Aerial crown-view tile of a tropical tree (Barro Colorado Island, Panama), acquired 20241112:
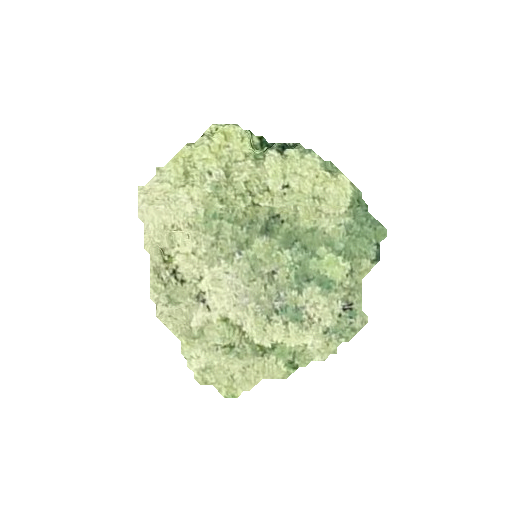
Species: Tabebuia rosea
GBIF accepted scientific name: Tabebuia rosea
Crown area: 72.895 m²